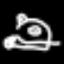
Label: frog